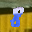
Label: 8